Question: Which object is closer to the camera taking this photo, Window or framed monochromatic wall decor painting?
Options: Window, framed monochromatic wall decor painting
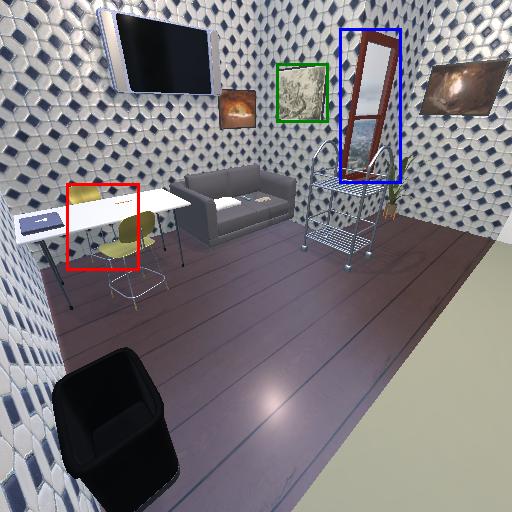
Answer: Window